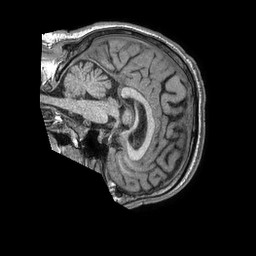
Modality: T1w
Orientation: sagittal
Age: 63
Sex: male
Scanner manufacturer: philips
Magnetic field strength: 1.5 T
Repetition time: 0.007509 s
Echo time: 0.003422 s